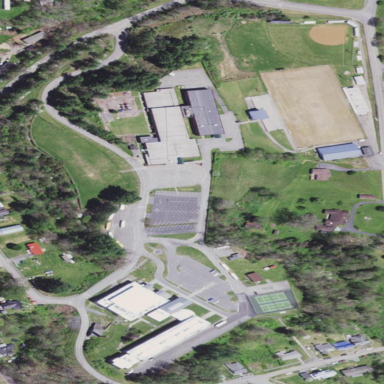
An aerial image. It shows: School.